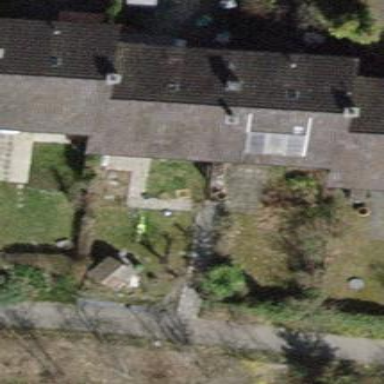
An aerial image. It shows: Building with tiled roof.